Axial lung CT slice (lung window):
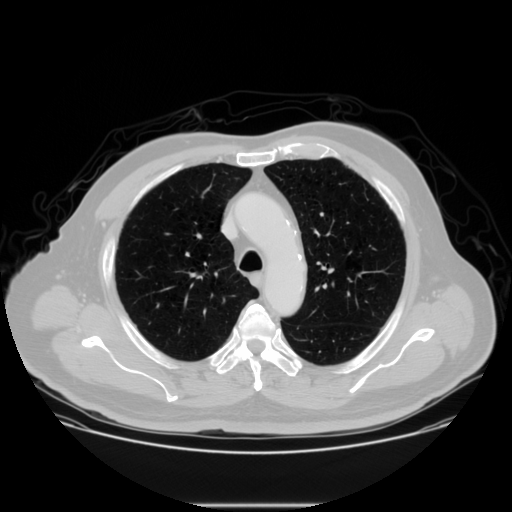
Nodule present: no